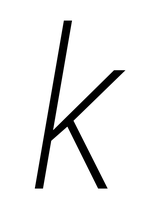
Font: Roboto-Italic_Condensed_ExtraLight_Italic